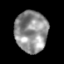
Tissue: skin
Cell type: Epithelial cells
Senescence score: 0.884
Nuclear area (px): 1324
Mean DAPI intensity: 144.217